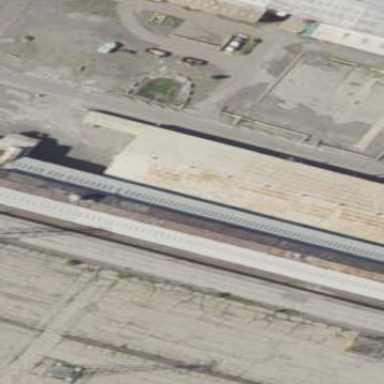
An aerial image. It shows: Industrial building.